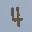
Label: 4